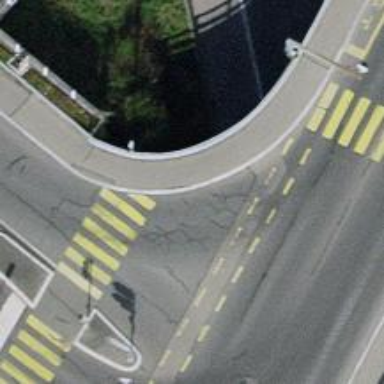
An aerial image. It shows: Kerb barrier.